Current action and preconditions to check: trajectory_clear

Your task: For each precondition in the list above, predict whether it will hold at this action.

Consider the current scene as observed from the mobile robot's camera, and analyze the predicted future states of all dynamic agents (e.g., people, animals, vehicles, or any moving entities) within the NEXT SECOND.

IMPORTANT: Only answer "very likely" if you are absolutely certain—based on strong, clear evidence—that a dynamic agent will violate the precondition in the predicted future state. Do NOT answer "very likely" for unlikely, ambiguous, or low-probability risks.

Ask yourself for each precondition: Is there a high probability, with clear and convincing evidence, that the predicted future states of any dynamic agent will interfere with the predicted future state of the currently executing action within the NEXT SECOND, causing that precondition to fail?

Assess the risk level based on these predictions. Use "likely" or "very likely" if motions create a clear risk of interference.

Use "neutral" or "improbable" if agents are nearby but their predicted paths are clearly diverging or non-conflicting.

Failure Risk Categories: "very improbable", "improbable", "neutral", "likely", "very likely"

Answer Format: Output ONLY the probability_of_failure value from these categories: "very improbable", "improbable", "neutral", "likely", "very likely"

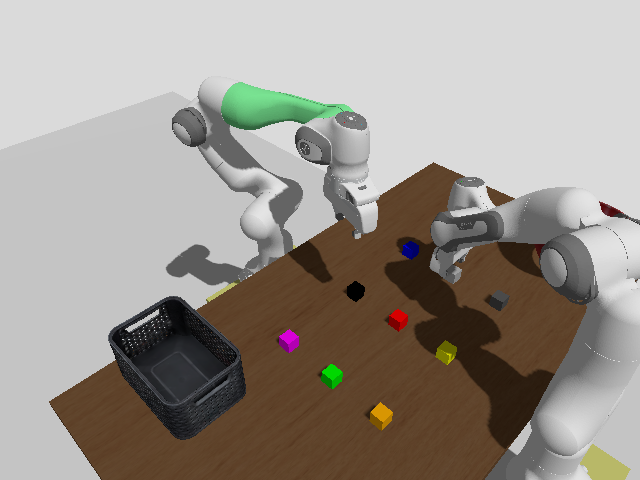

Answer: very improbable